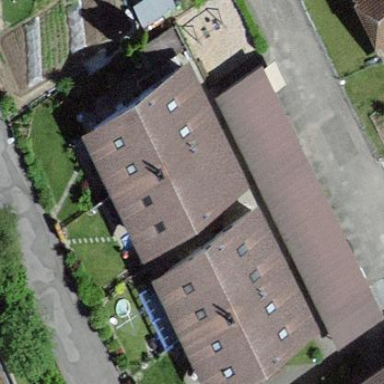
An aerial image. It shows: Residential building.